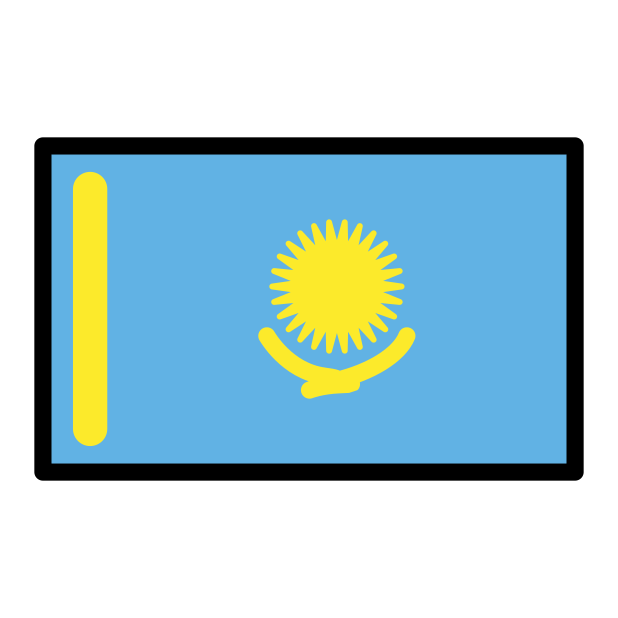
flag: Kazakhstan